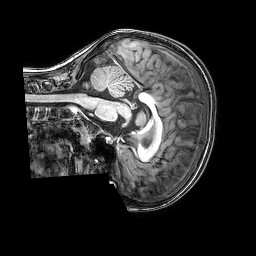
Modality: T1w
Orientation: sagittal
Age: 6
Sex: male
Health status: healthy